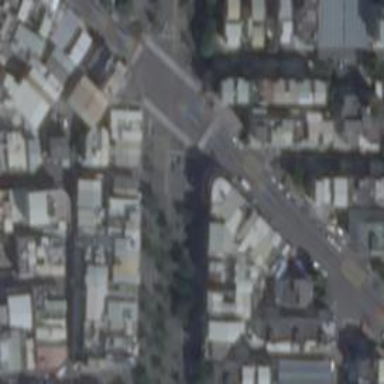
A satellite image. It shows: Marked crossing on the road.